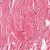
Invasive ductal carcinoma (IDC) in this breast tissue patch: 0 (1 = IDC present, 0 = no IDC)